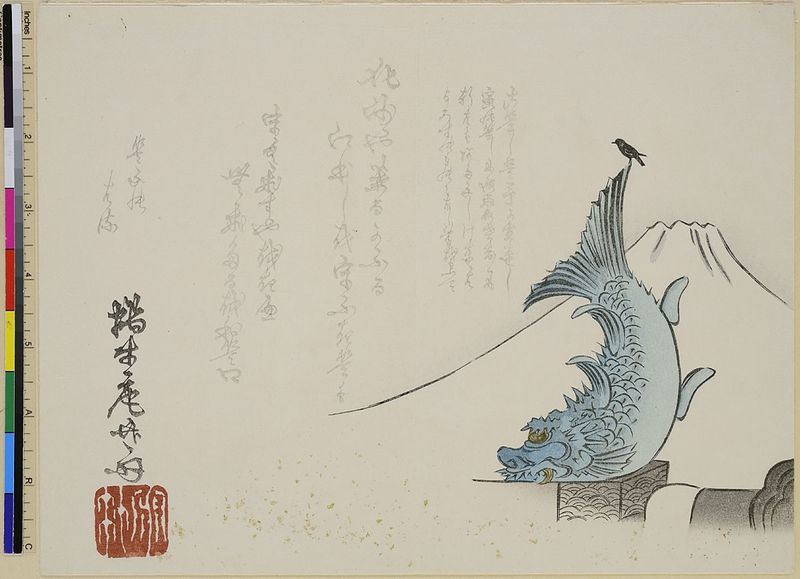
Titel: Zum Sonnenaufgang des Neujahrs: Dachreiter und Fuji
Künstler: T&#x14D;gaku
Standort: Hamburg
Institution: Museum für Kunst und Gewerbe Hamburg
Schlagwörter: berg, blau, vogel, braun, zeichnung, holzschnitt, japan, schrift, berge, gebirge, vulkan, druck, druckgraphik, druckgrafik, stempel, fisch, zeit, farbholzschnitt, fische, architekturzeichnung, vertikal, edo, chinesische schrift, fuji, reproduktionen, volcano, chinesische schriftzeichen, druckerzeugnisse, vögel, volcan, fusch, japanische zeichnung